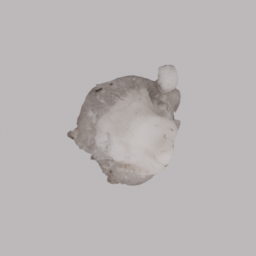
Label: nature